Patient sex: M
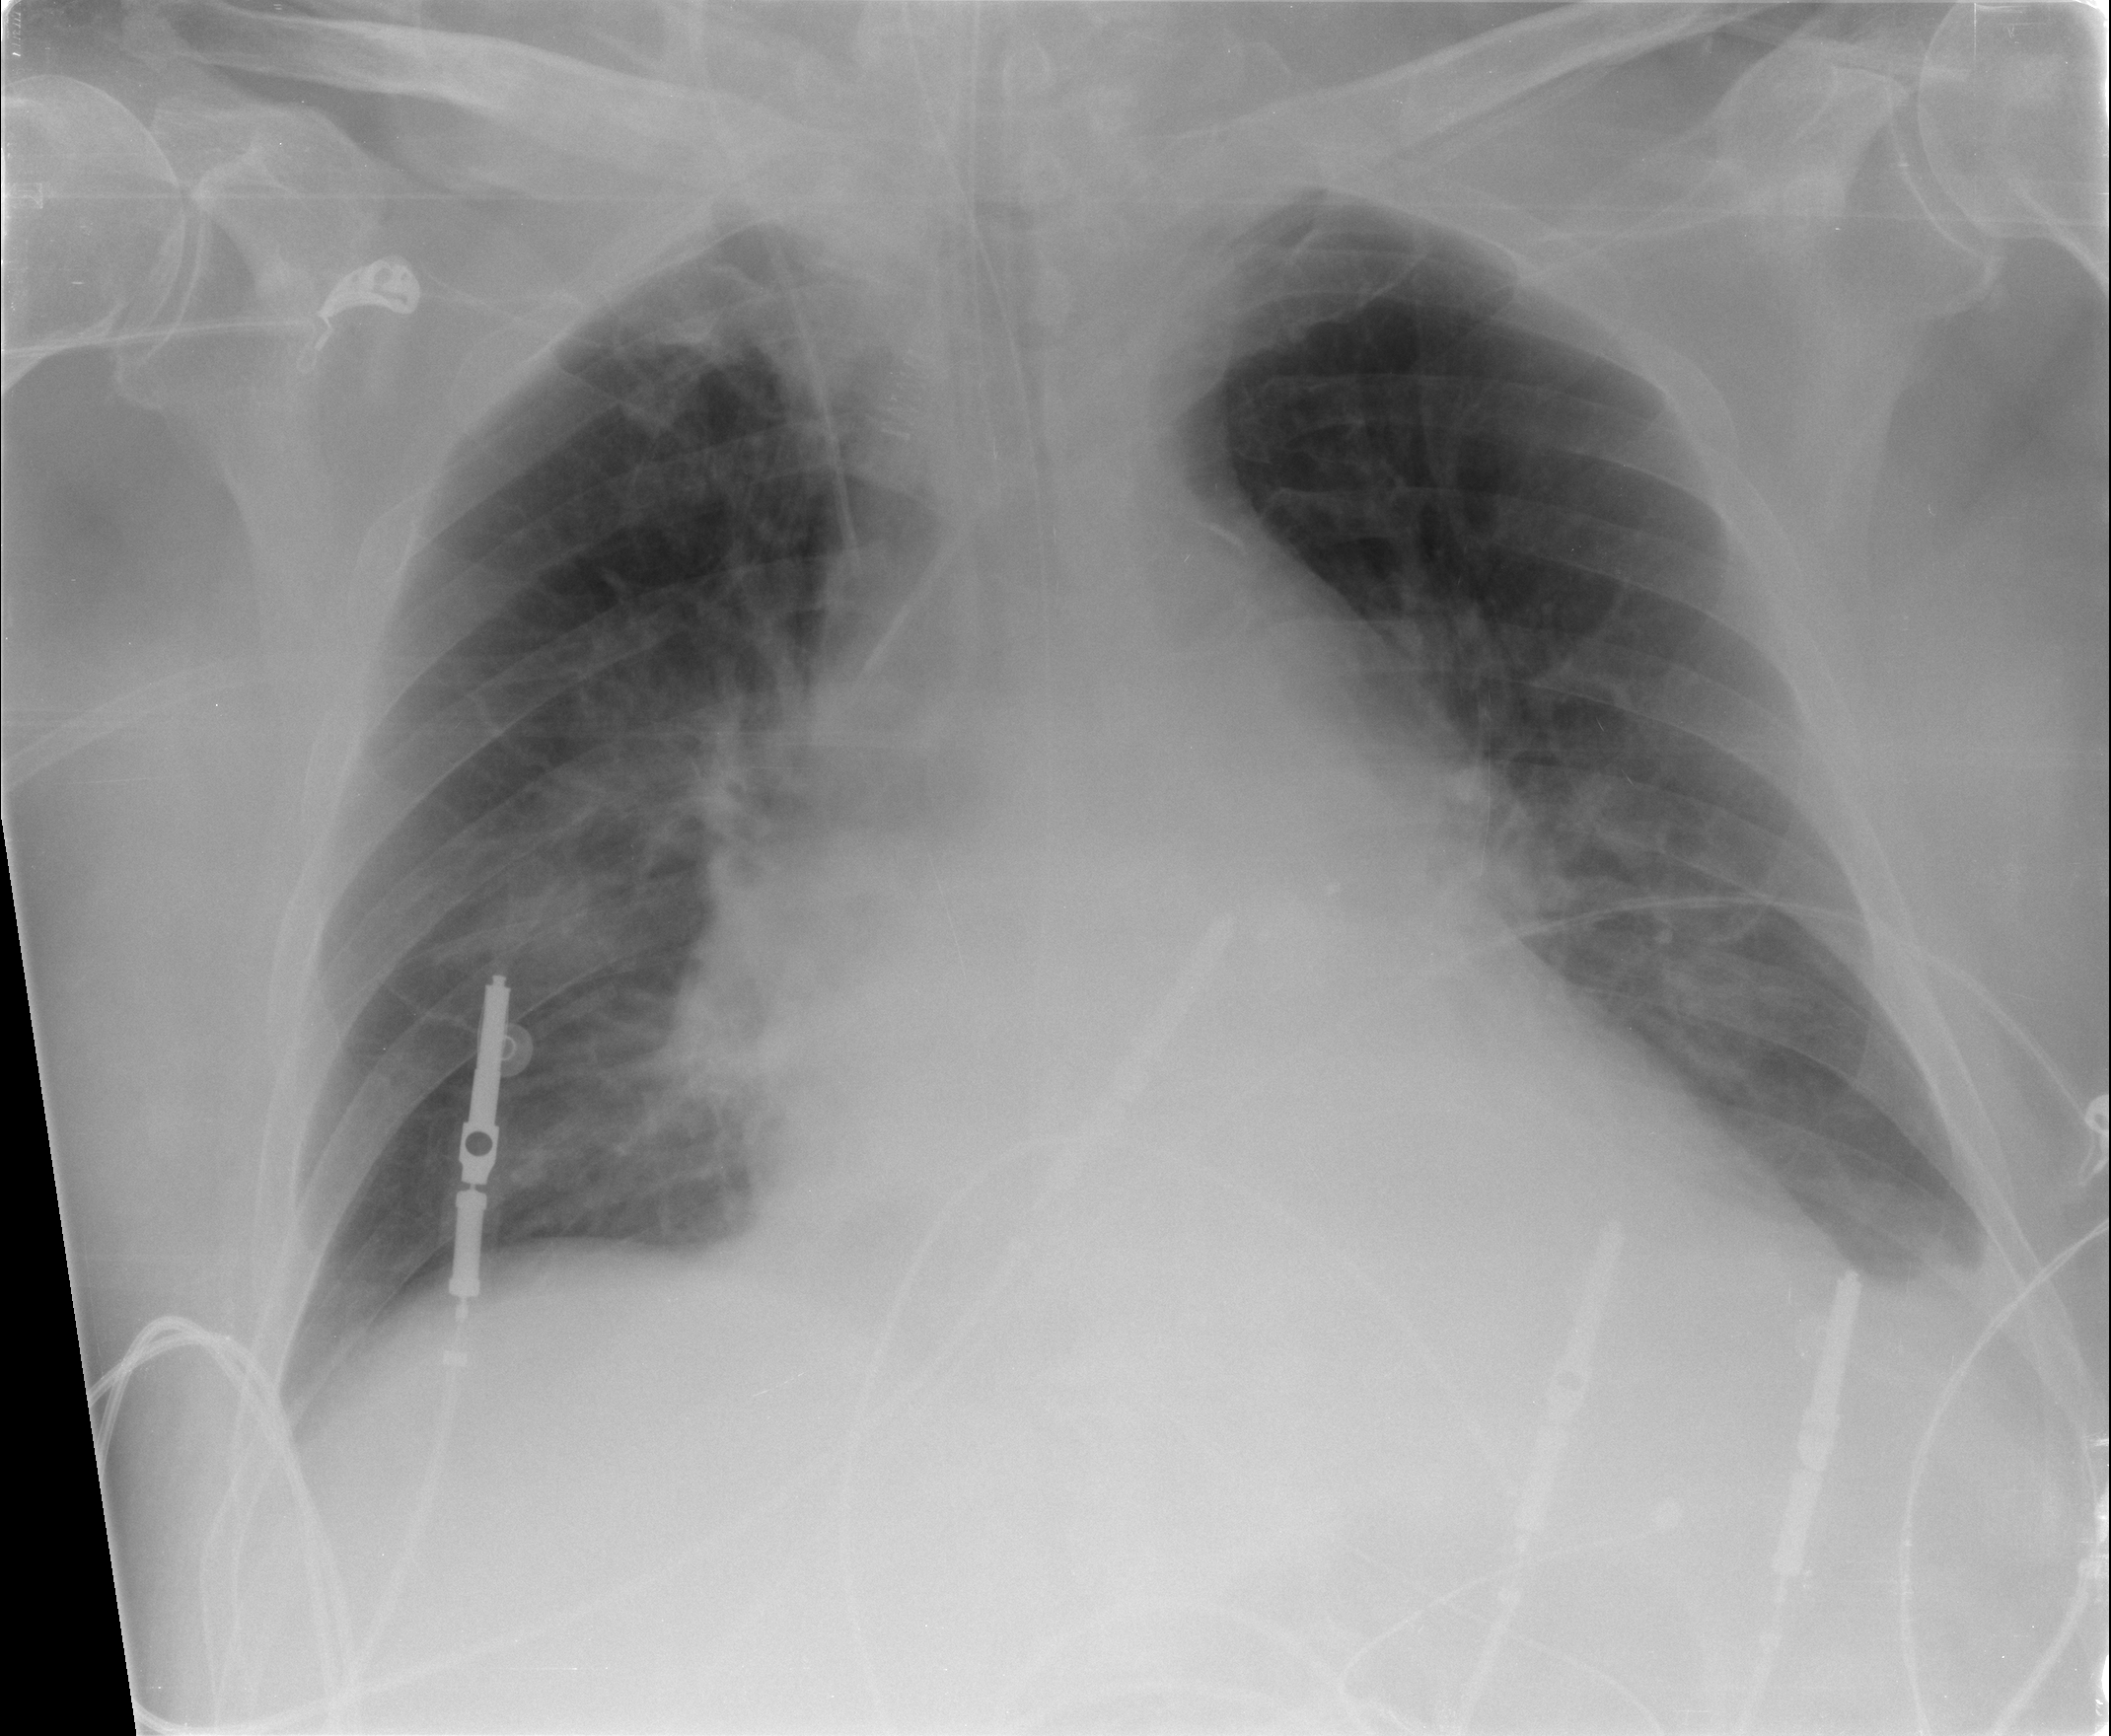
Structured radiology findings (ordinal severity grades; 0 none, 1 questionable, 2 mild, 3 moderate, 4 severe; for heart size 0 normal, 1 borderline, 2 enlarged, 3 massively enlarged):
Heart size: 2
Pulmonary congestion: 2
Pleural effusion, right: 1
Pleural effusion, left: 1
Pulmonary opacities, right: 1
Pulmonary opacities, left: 0
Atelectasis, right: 2
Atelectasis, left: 2